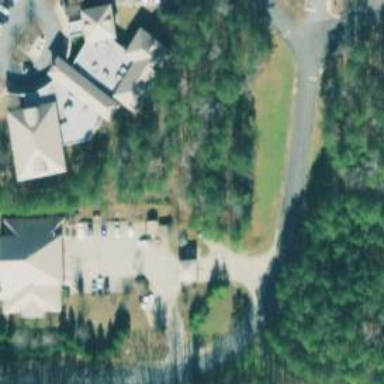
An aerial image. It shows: Library building.